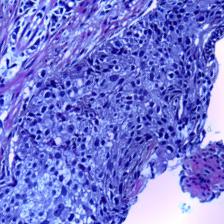
Diagnosis: OSCC